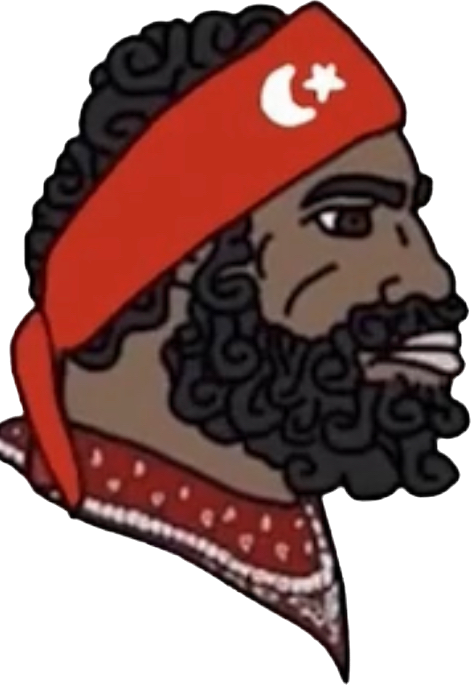
Label: 4_Yes_Chad